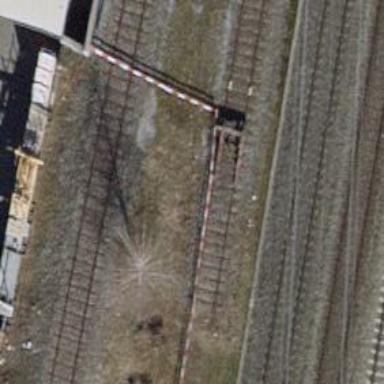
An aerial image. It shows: Railway buffer stop.